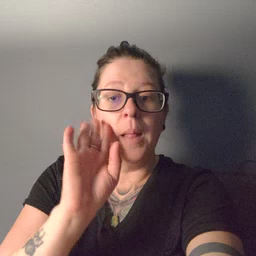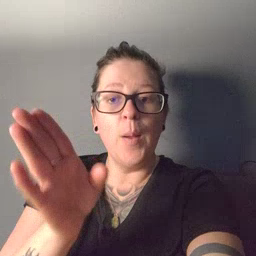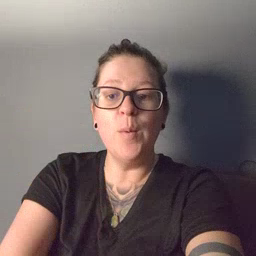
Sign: hello